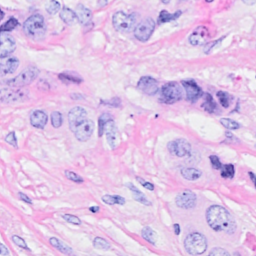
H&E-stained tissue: Breast